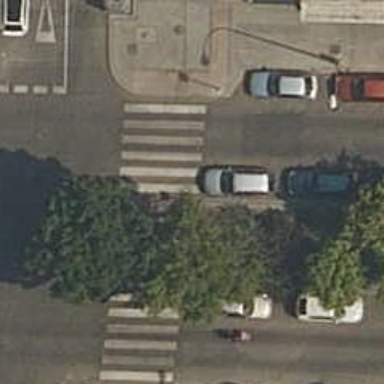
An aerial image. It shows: Uncontrolled zebra crossing on the road.